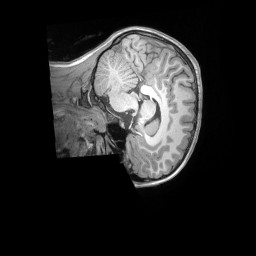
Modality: T1w
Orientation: sagittal
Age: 9
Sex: female
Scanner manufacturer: siemens
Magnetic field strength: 3 T
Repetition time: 2.53 s
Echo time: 0.00164 s